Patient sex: M
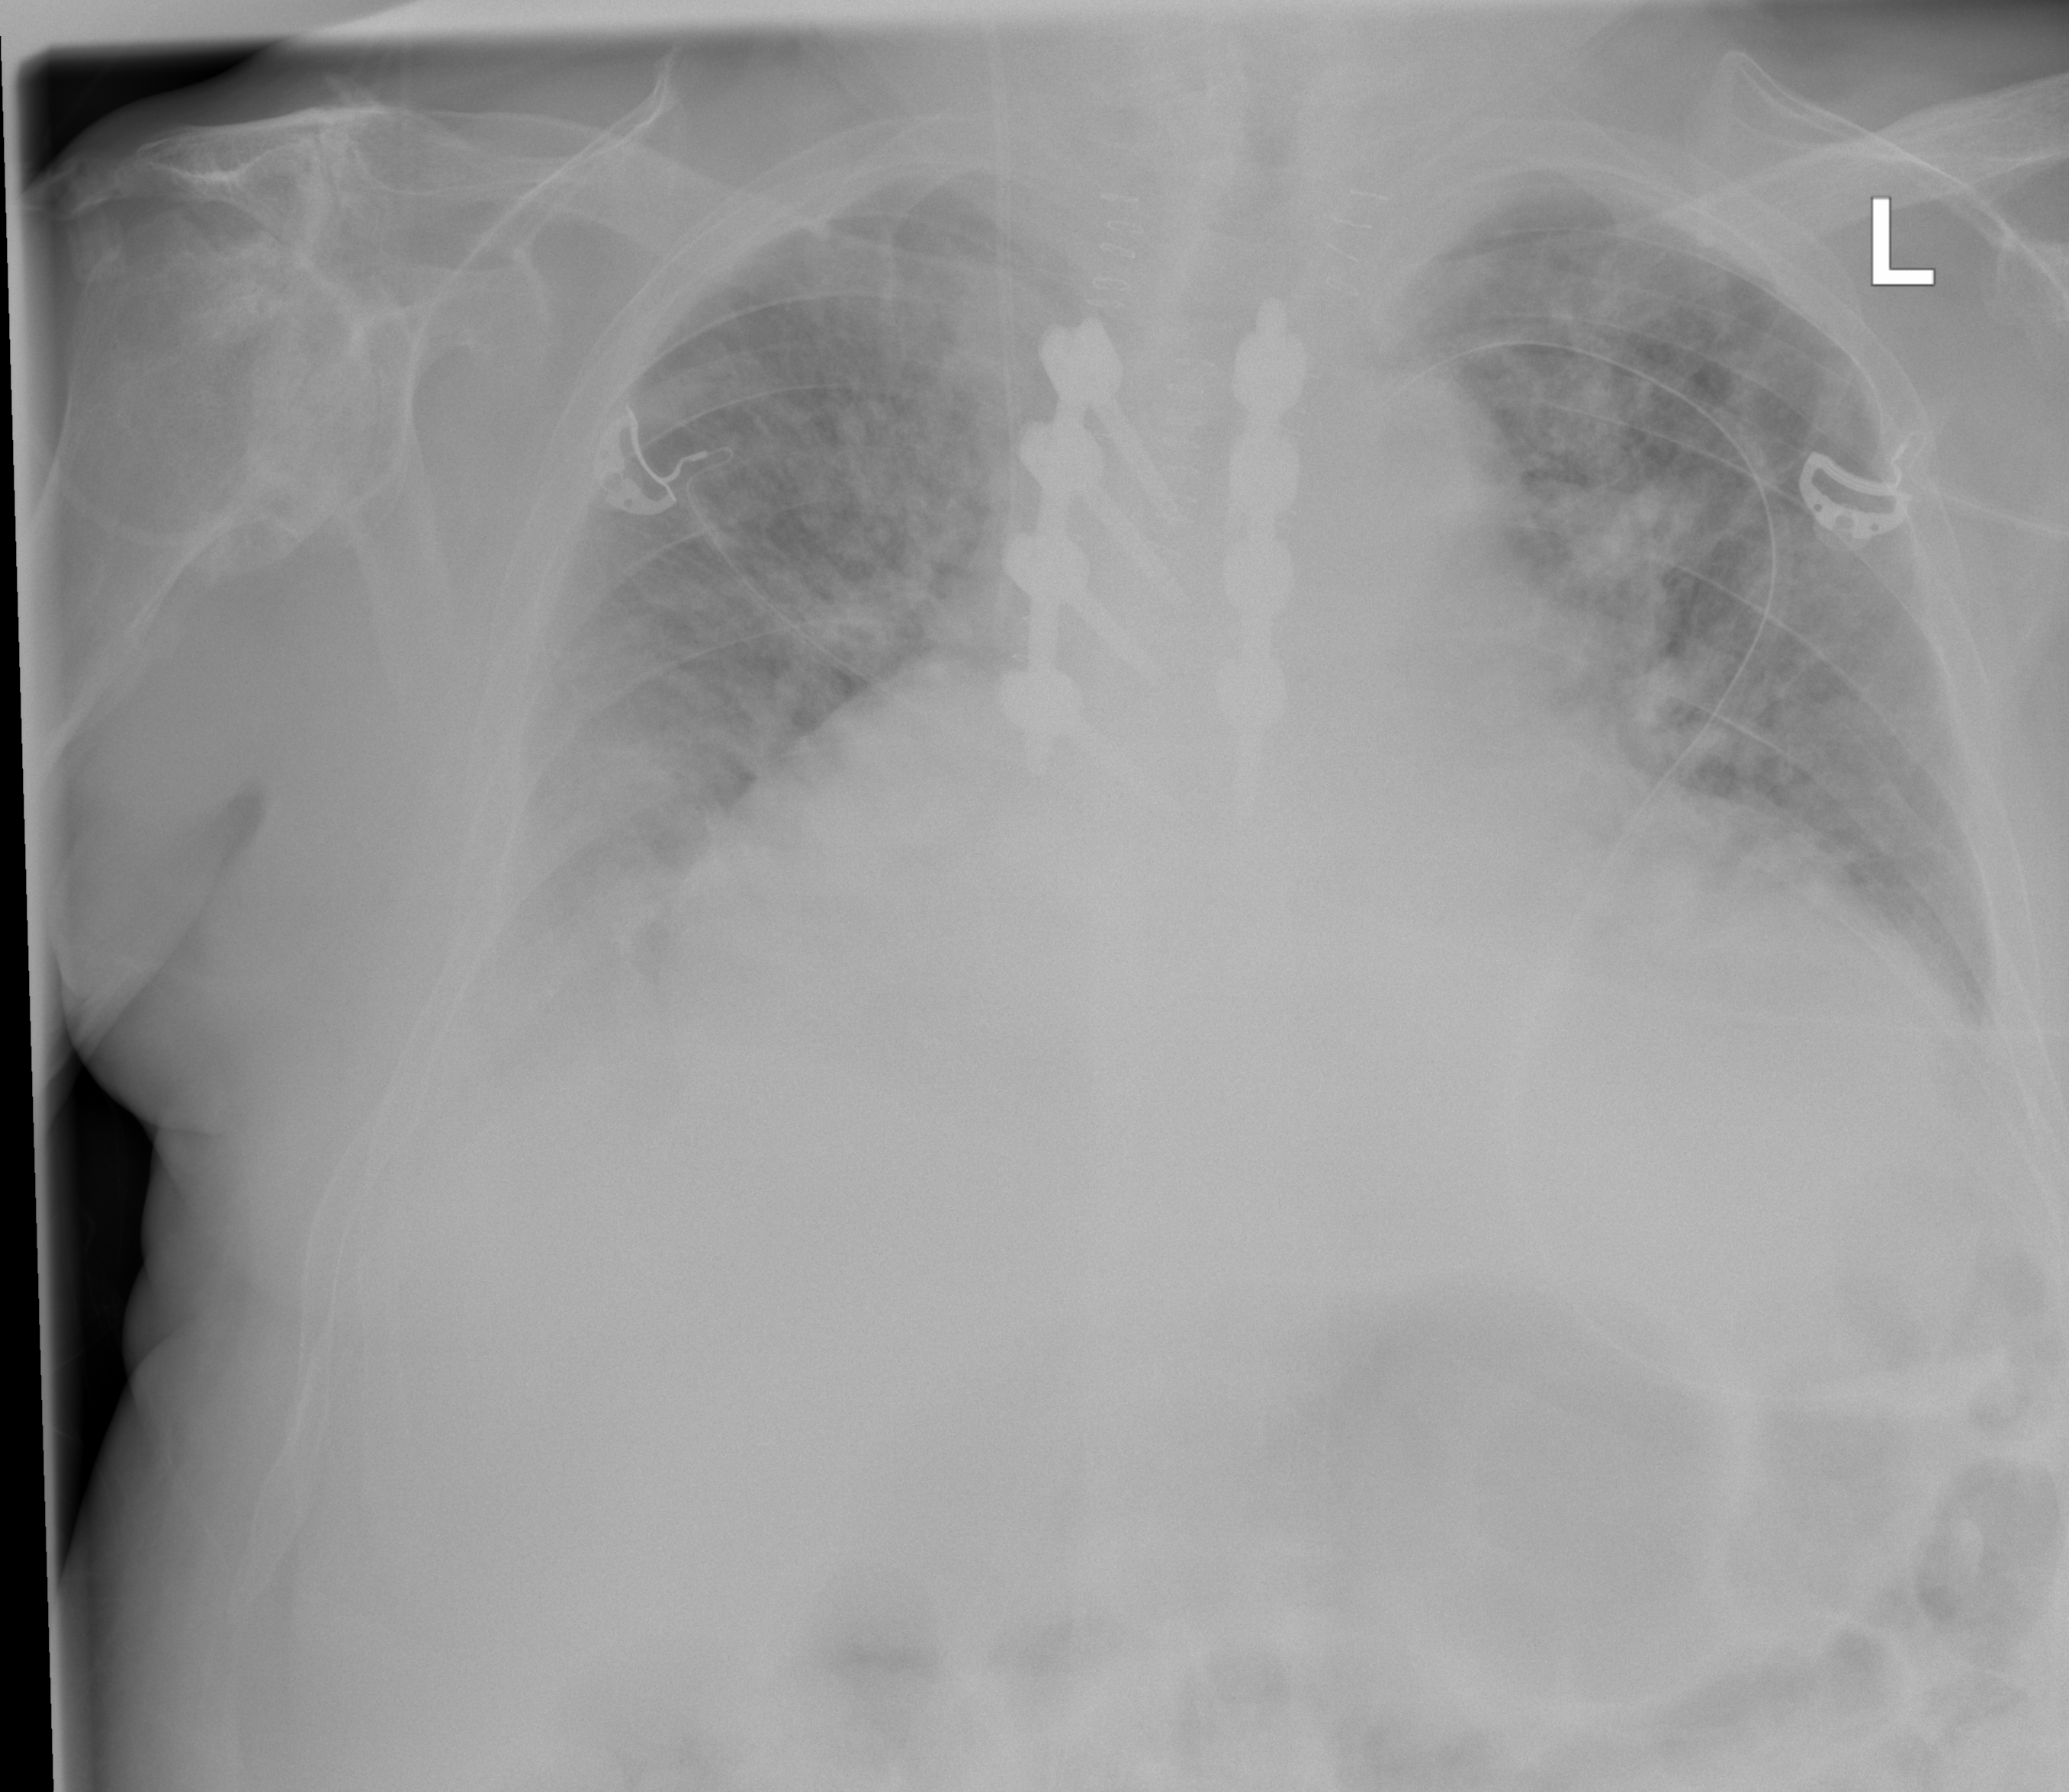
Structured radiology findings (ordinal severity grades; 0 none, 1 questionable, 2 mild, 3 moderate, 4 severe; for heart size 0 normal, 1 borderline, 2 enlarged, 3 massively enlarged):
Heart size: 3
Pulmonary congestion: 3
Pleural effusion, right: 3
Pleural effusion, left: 2
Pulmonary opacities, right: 2
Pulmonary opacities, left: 2
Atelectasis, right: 2
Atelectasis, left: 2